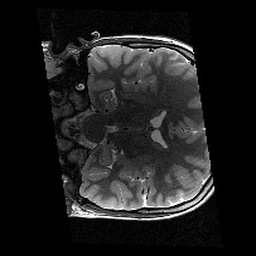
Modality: T2w
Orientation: coronal
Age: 11
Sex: male
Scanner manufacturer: siemens
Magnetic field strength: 3 T
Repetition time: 9.23 s
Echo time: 0.067 s